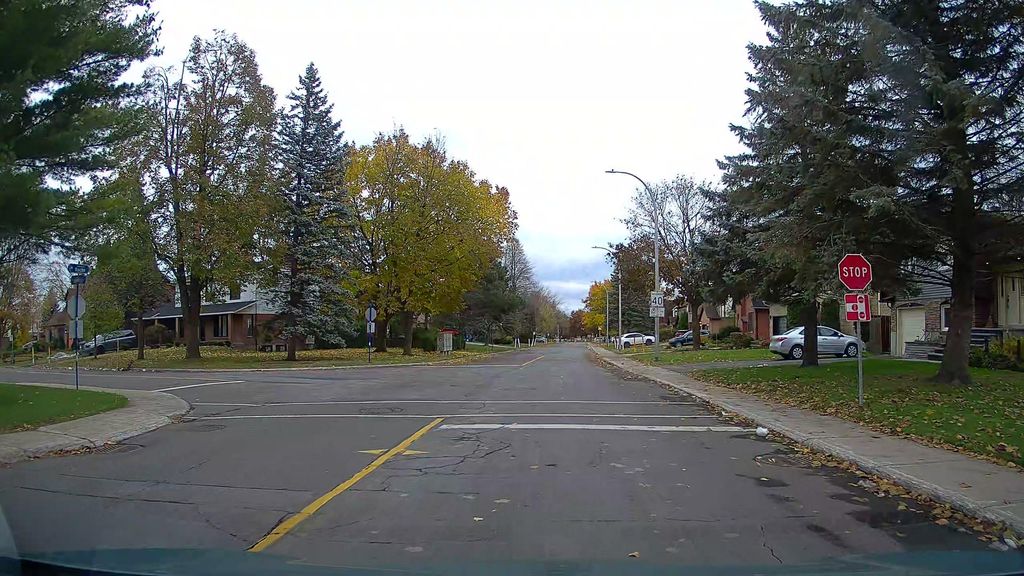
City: montreal